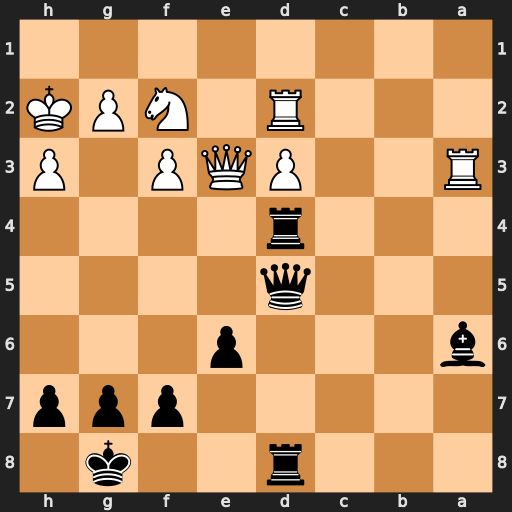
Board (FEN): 3r2k1/5ppp/b3p3/3q4/3r4/R2PQP1P/3R1NPK/8
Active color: b
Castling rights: -
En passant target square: -
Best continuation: Qd6+ Kh1 Qxa3